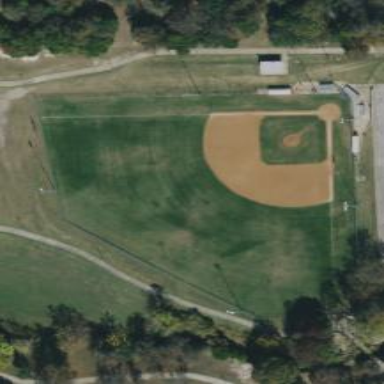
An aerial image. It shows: Baseball pitch for leisure land activities.